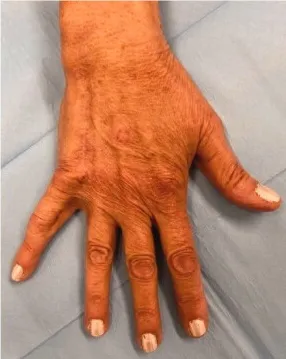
Post-operative views at 22 months showing complete wound healing without functional limitation: dorsal.
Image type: medical_photograph (skin_photograph)